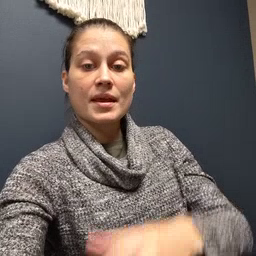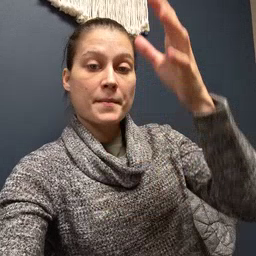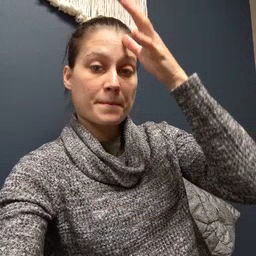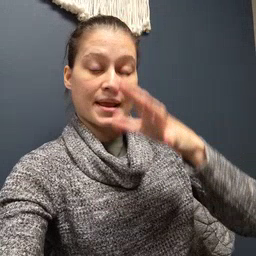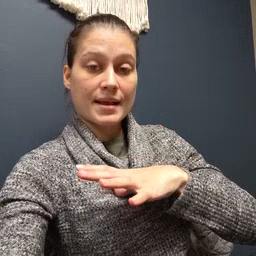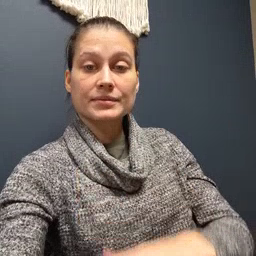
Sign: man